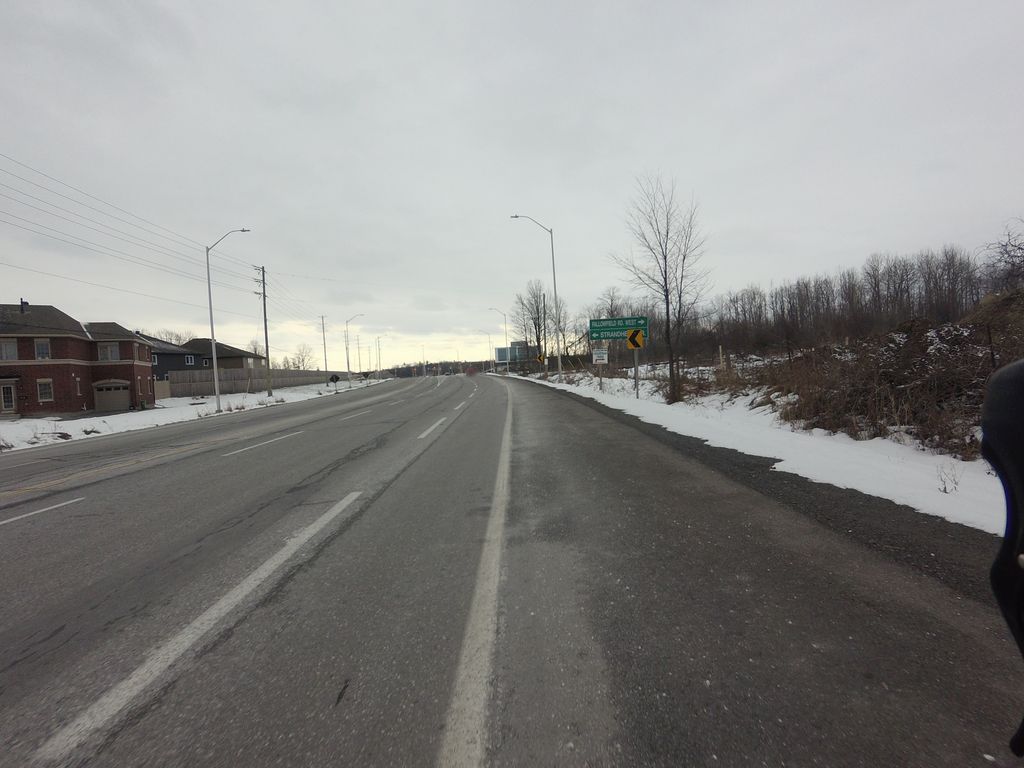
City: ottawa-gatineau